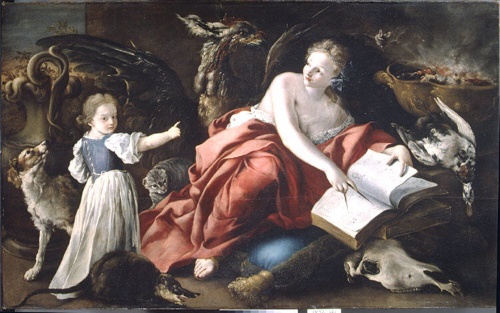
Title: An Allegory
Artist: Domenico Guidobono
Artist bio: Italian, Genoese, 1668–1746
Date: 1710–20
Object type: Painting
Classification: Paintings
Medium: Oil on canvas
Dimensions: 56 3/4 x 92 1/4 in. (144.1 x 234.3 cm)
Department: European Paintings
Credit line: Purchase, R. A. Farnsworth Gift, Gwynne Andrews, Charles B. Curtis, Rogers, Marquand, The Alfred N. Punnett Endowment, and Victor Wilbour Memorial Funds, 1970
Accession year: 1970
Repository: Metropolitan Museum of Art, New York, NY
Tags: Books|Girls|Women|Birds|Skulls|Cats|Dogs|Allegory